Question: I am making a program, like flashcards but console based. At the start of the program, I read from a file containing UTF-8 encoded Japanese characters (such as '"hiragana, katakana, Huan Zhe "'). However, when I call 'std::getline()', the input comes out as '""'. How can I achieve this? Maybe opening 'STD_INPUT_HANDLE' as a file? I use 'SetConsoleOutputCP()' and 'SetConsoleCP()' with 'CP_UTF8' as an argument to enable UTF-8 printing.

Minimal Reproducible Example, as requested by <URL>
'''
#include <iostream>
#include <Windows.h>
#include <fstream>
#include <vector>
#include <string>
void populate(std::vector<std::string>& in) {
std::ifstream file("words.txt"); // fill this with some UTF-8 characters, then check the contents of [in]
std::string line;
while (std::getline(file, line)) {
in.emplace_back(line);
}
}
int main() {
SetConsoleOutputCP(CP_UTF8);
SetConsoleCP(CP_UTF8);
SetConsoleTitleA("Example");
std::vector<std::string> arr;
populate(arr);
std::string input_utf8; // type some UTF-8 characters when asked for input
std::cin >> input_utf8;
for (std::string s : arr)
if (input_utf8 == s)
std::cout << "It works! The input wasn't null!";
}
'''
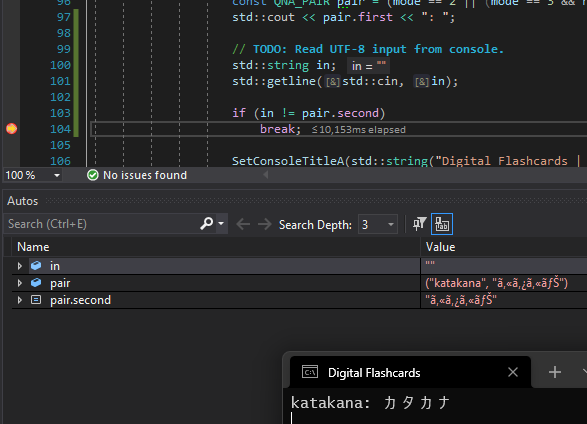
Answer: This program works for me. I needed the code page 932 (Shift-JIS) to get things to show up right. (I do not have Japanese enabled on my Windows 10 machine,so it doesn't depend on that.) If I just 'std::cin' or 'std::wcin', I can see in the debugger I am getting the right input. But if I use 'ReadConsoleW'/'WriteConsoleW' everything looks correct.
'''
#define _CRT_SECURE_NO_WARNINGS
#include <windows.h>
#include <iostream>
using namespace std;
int main()
{
//This code-page-changing stuff, plus the restoring later, is from
//https://www.codeproject.com/articles/34068/unicode-output-to-the-windows-console
UINT oldcp = GetConsoleOutputCP(); //what is the current code page? store for later
SetConsoleOutputCP(932); //set it up so it can do Japanese
cout << "Enter something: ";
wchar_t wmsg[32];
DWORD used;
if (!ReadConsole(GetStdHandle(STD_INPUT_HANDLE),
wmsg,
31, //because wmsg has 32 slots. ?
&used,
nullptr))
cerr << "ReadConsole failed, le = " << GetLastError() << endl;
size_t len = used;
cout << "You entered: ";
//From https://cboard.cprogramming.com/windows-programming/112382-printing-unicode-console.html
if (!WriteConsoleW(GetStdHandle(STD_OUTPUT_HANDLE),
wmsg, (DWORD) len,
&used, 0))
cerr << "WriteConsole failed, le = " << GetLastError() << endl;
cout << '
';
cout << "Hit enter to end (and restore previous code page)."; cin.get();
SetConsoleOutputCP(oldcp); SetConsoleCP(oldcp);
return 0;
}
'''